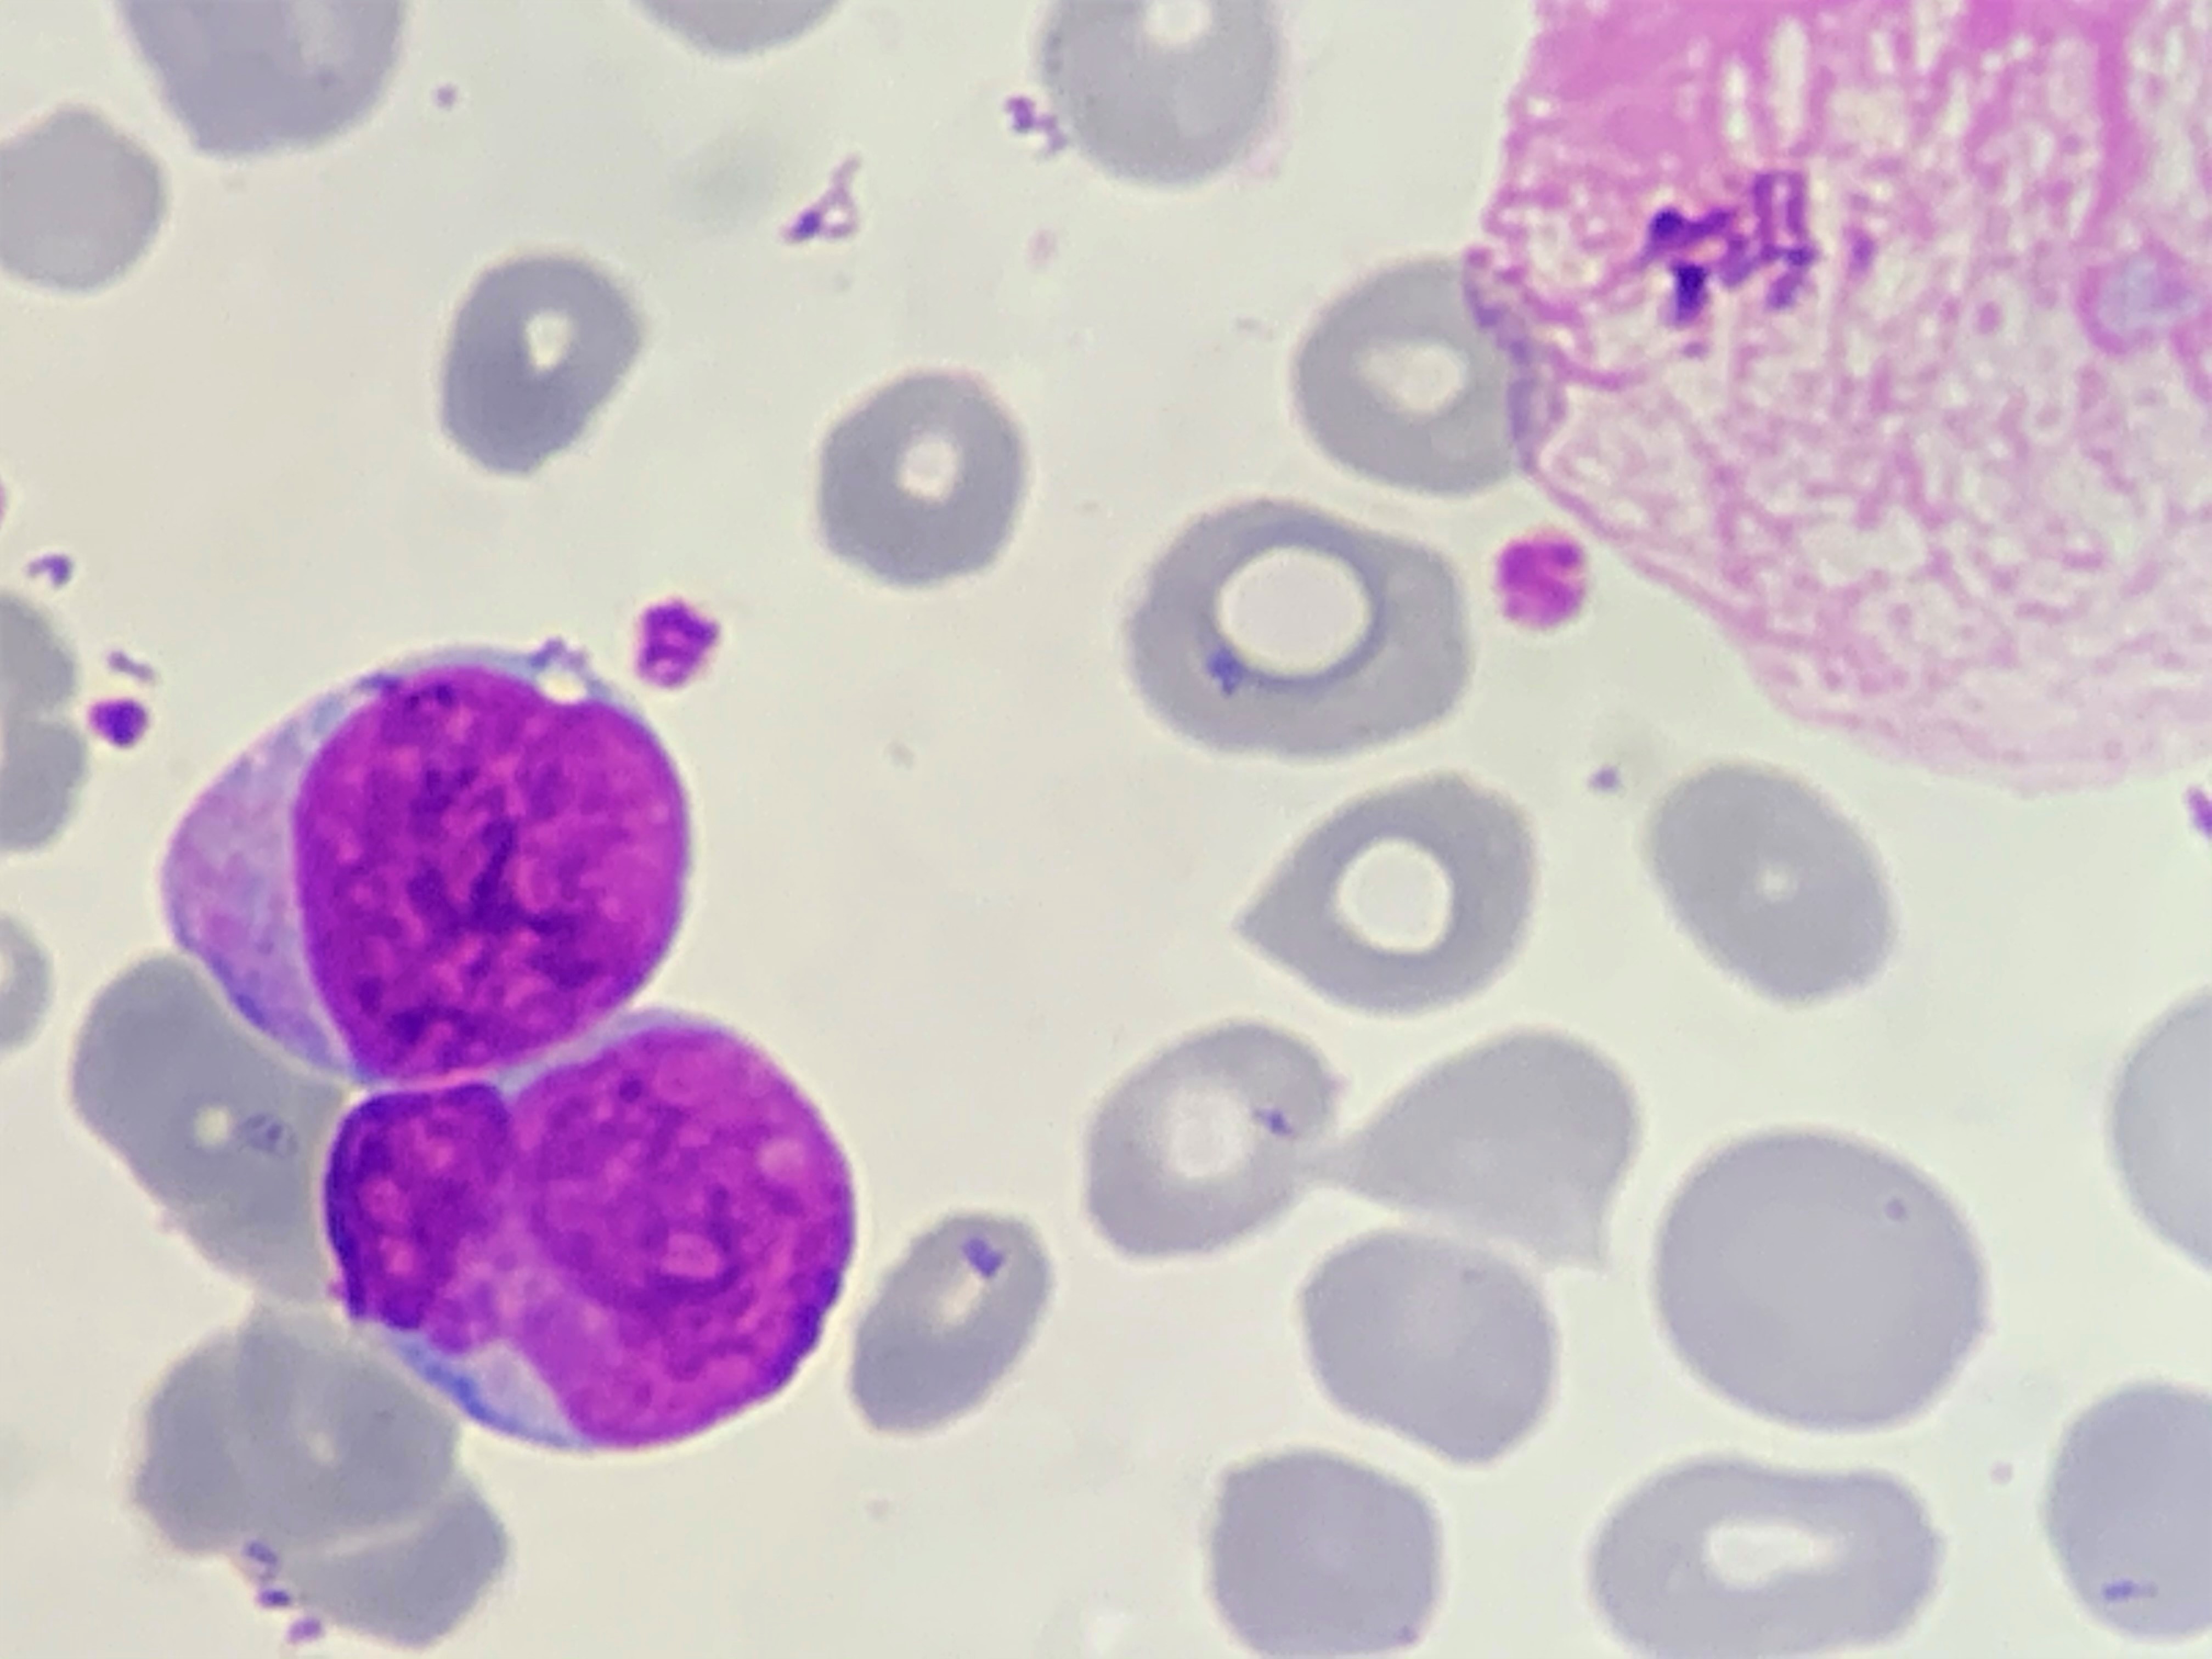
Cell type: BLAST CELLS